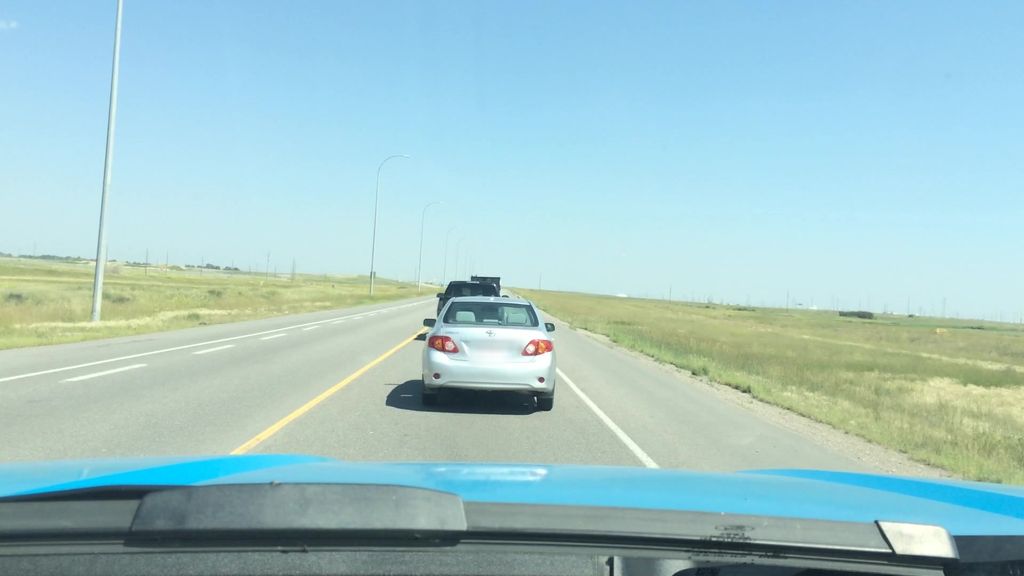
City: calgary